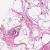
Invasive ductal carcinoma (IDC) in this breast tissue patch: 0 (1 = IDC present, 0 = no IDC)